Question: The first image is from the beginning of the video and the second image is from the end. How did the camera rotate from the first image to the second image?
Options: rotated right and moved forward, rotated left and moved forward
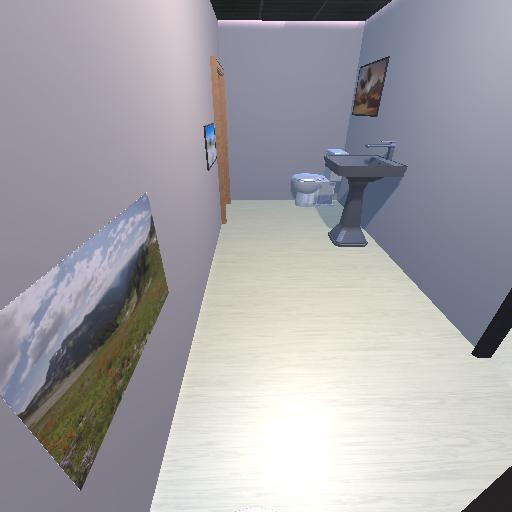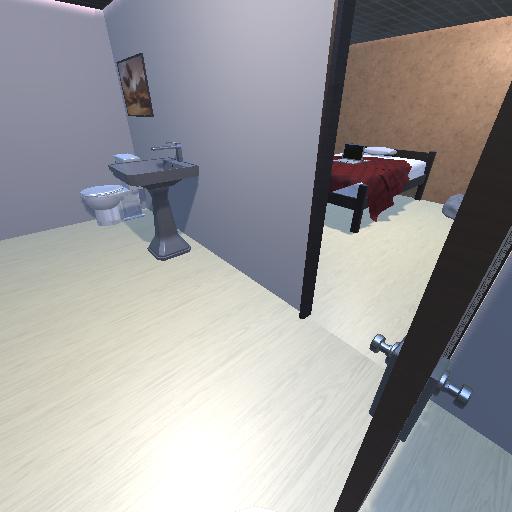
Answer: rotated right and moved forward